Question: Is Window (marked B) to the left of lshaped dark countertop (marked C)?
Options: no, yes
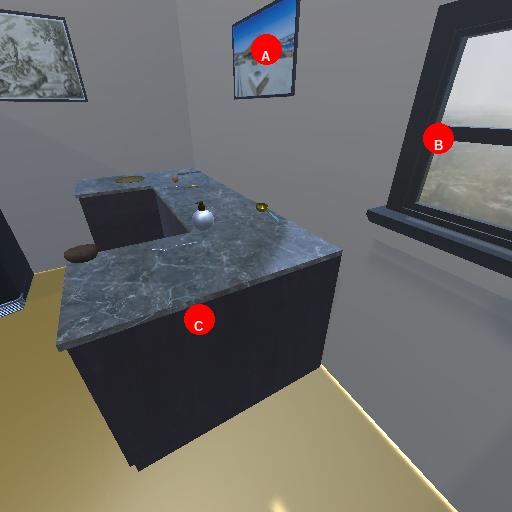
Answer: no